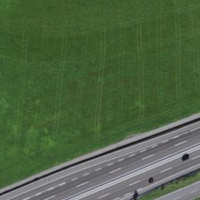
EUNIS habitat code: 57
Species observed at this site:
Milvus milvus